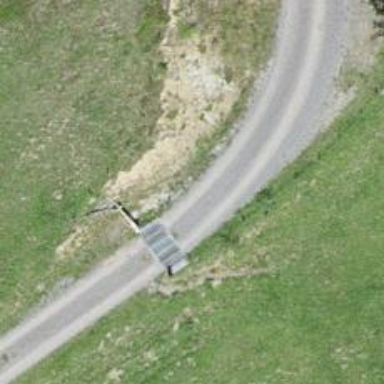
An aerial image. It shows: Cattle grid.